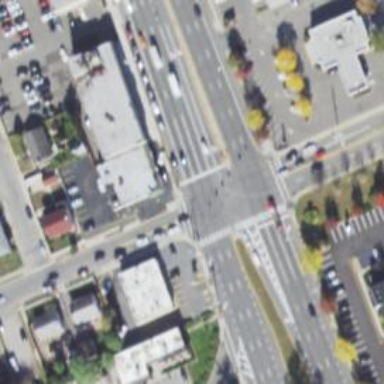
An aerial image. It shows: Unmarked crossing on the road.